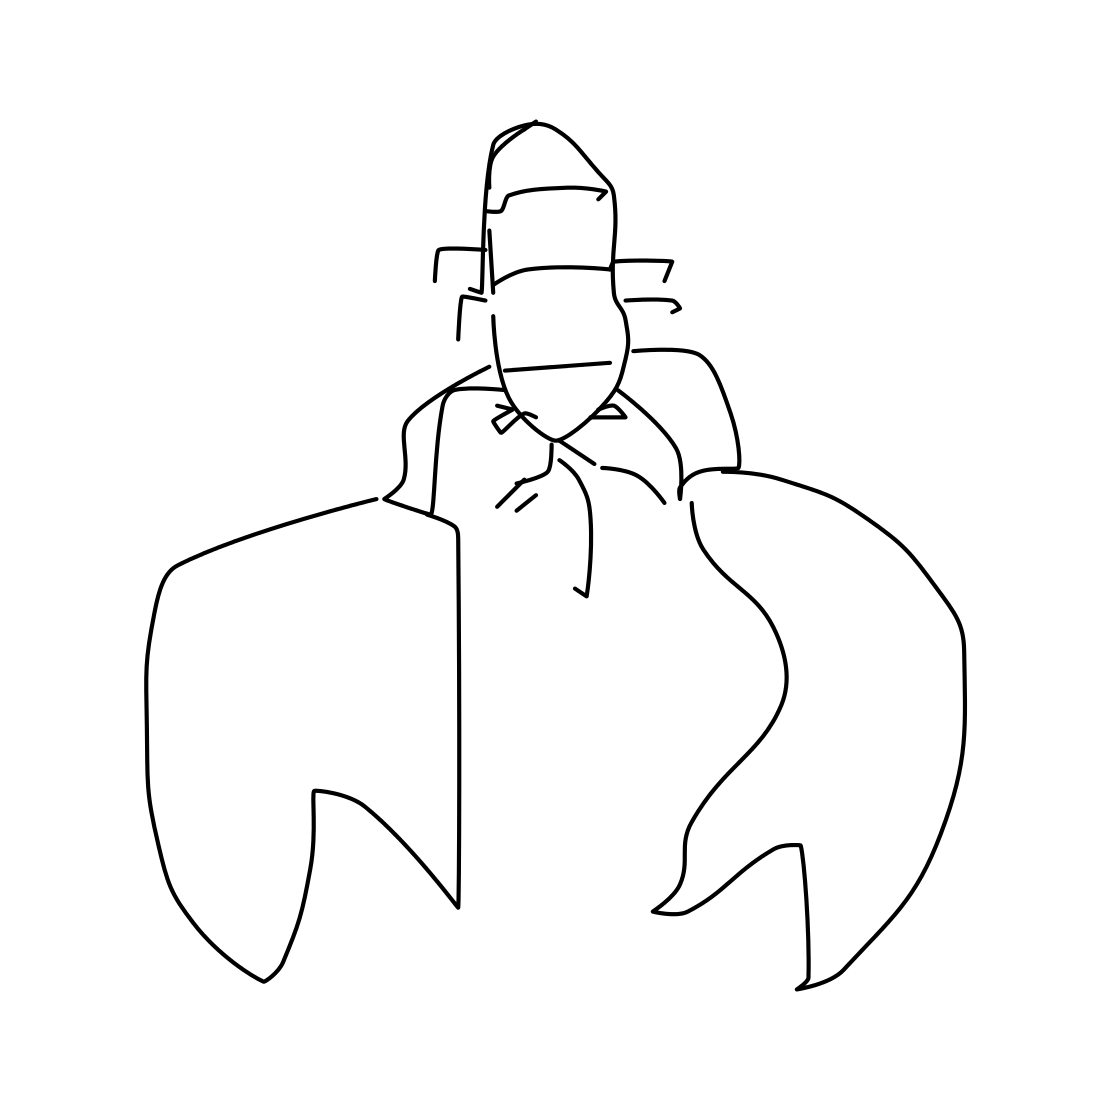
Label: lobster